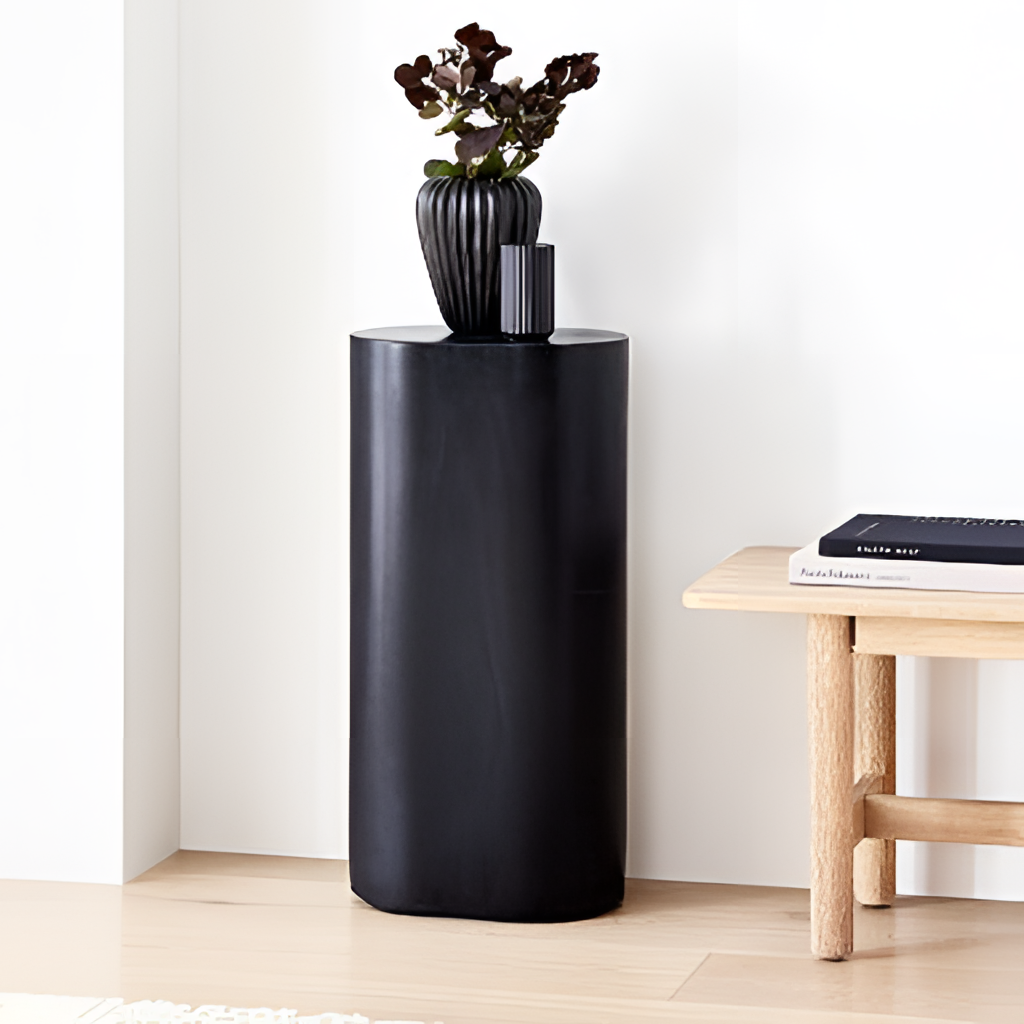
living room, black metal pedestal, paint wallpaper, with solid pattern, wood flooring, with plank pattern, minimalist